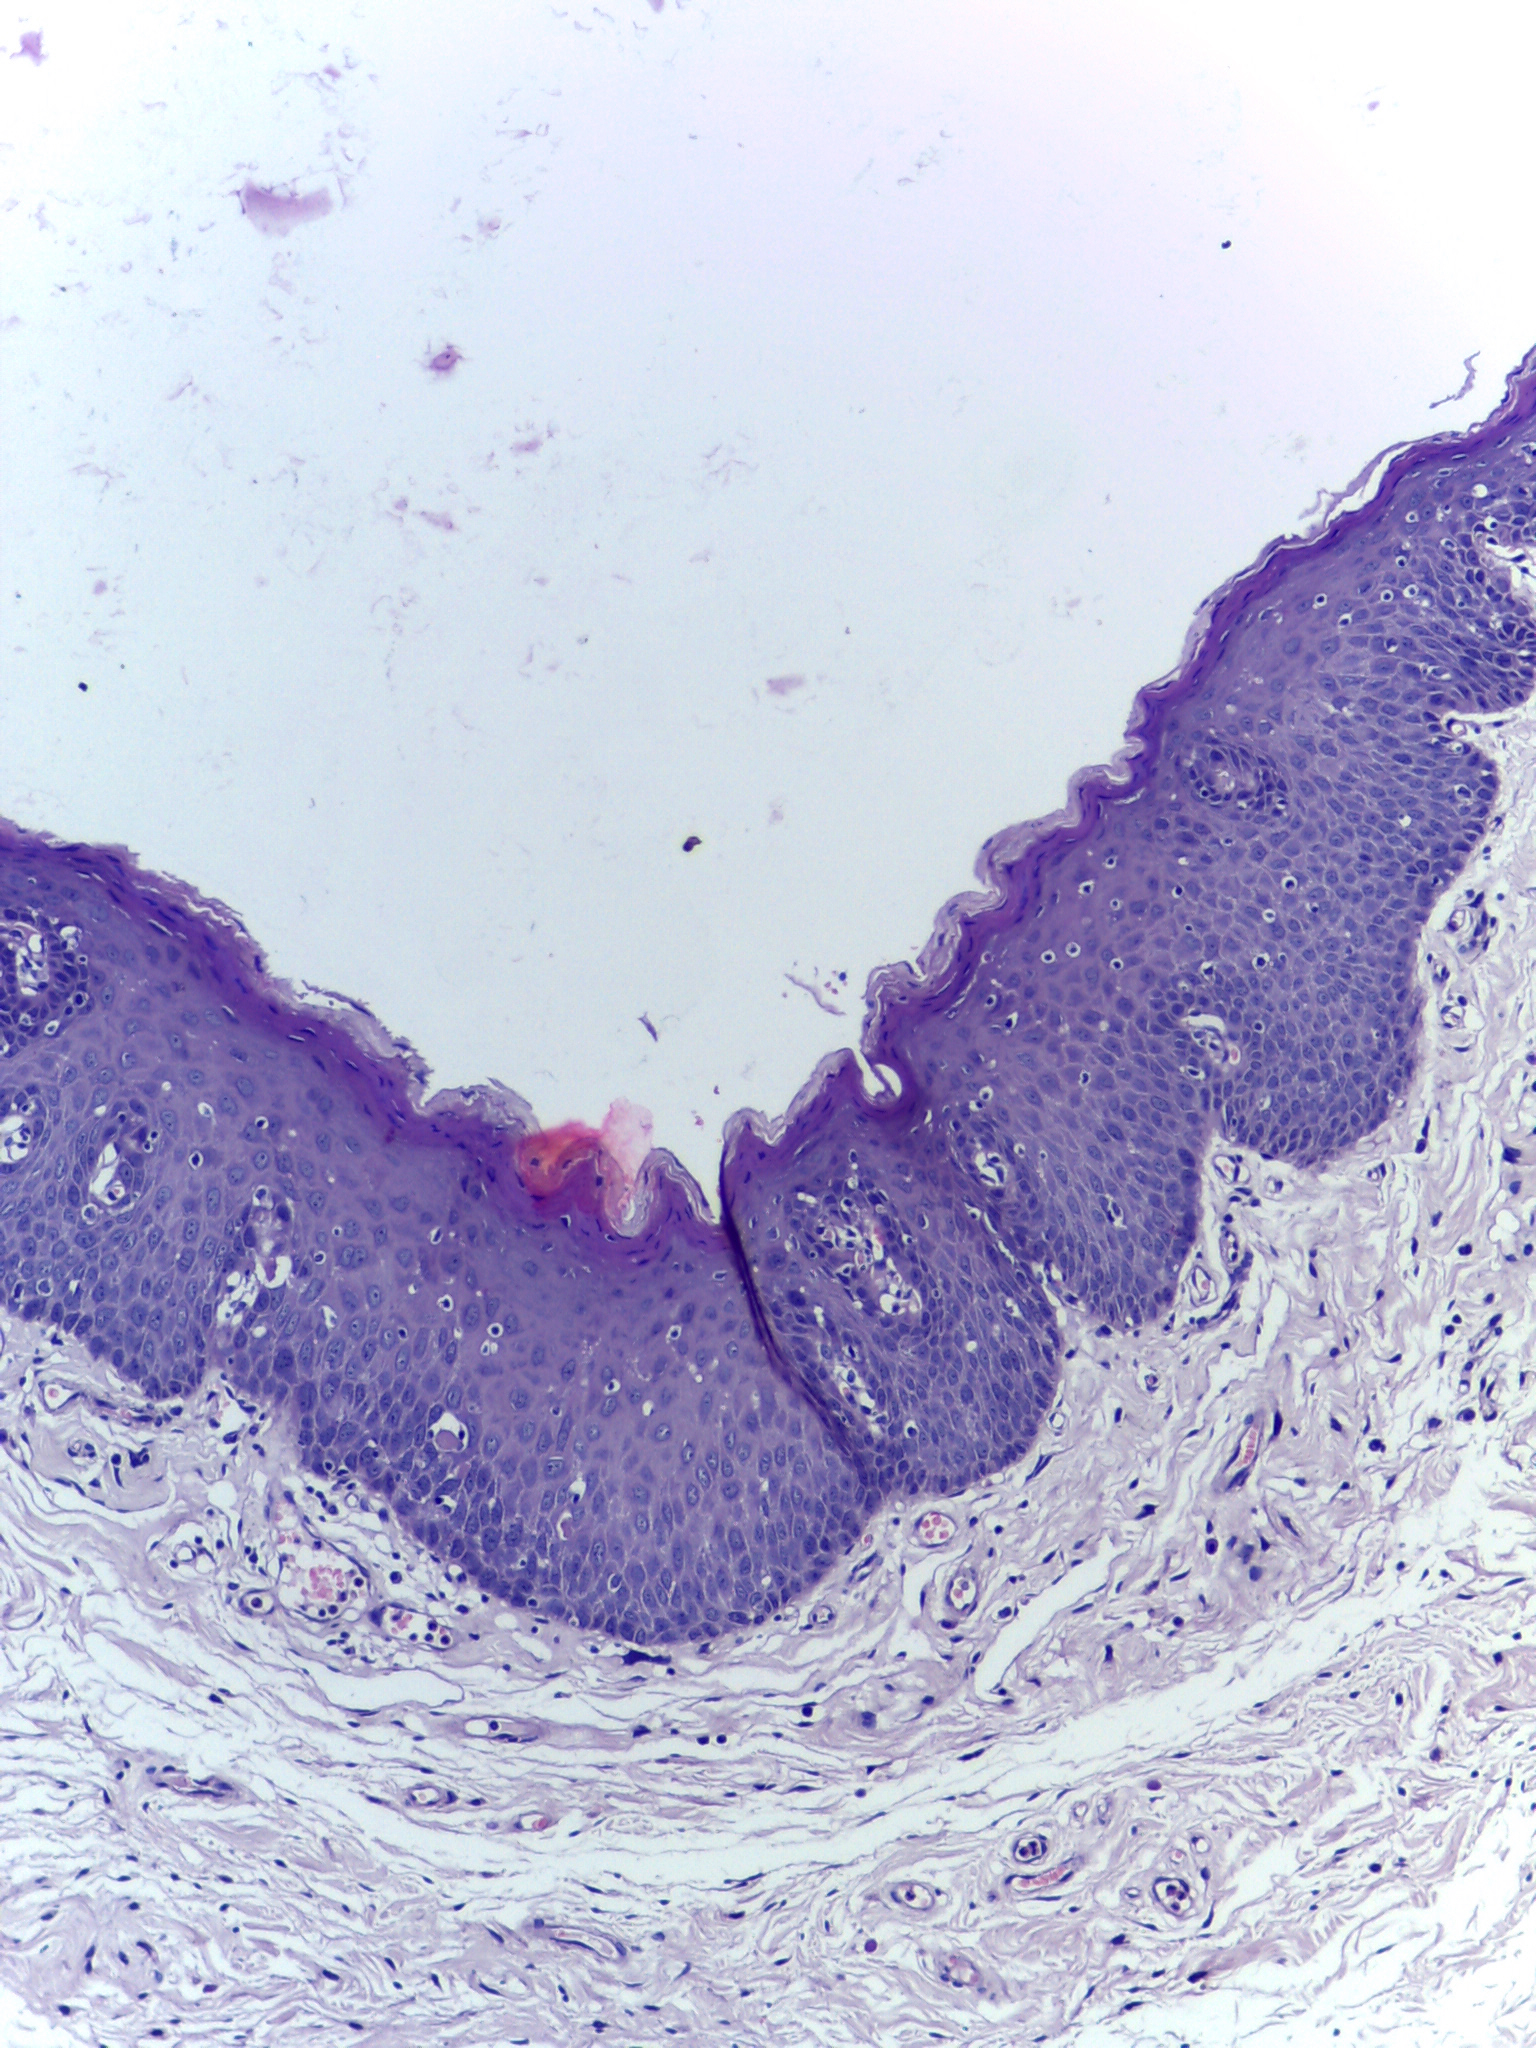
Diagnosis: Normal